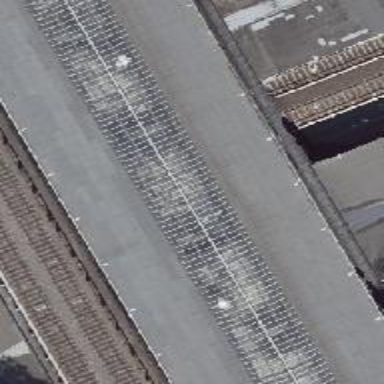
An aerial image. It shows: Platform edge at railway station.